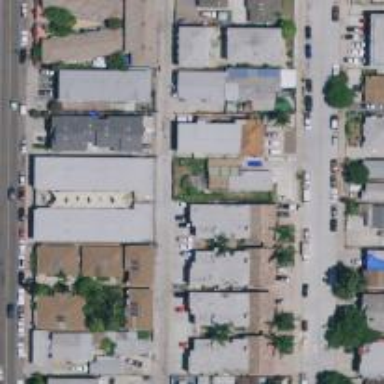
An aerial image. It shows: Alley classified as service road.